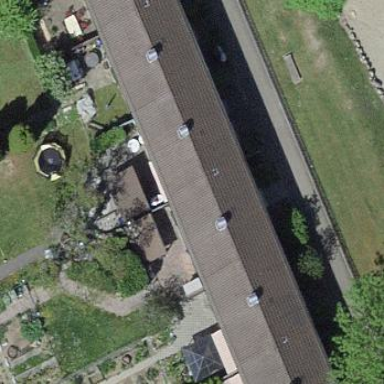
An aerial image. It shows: Gabled house with grey roof.